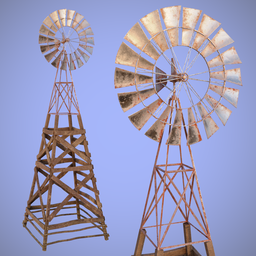
Label: architecture